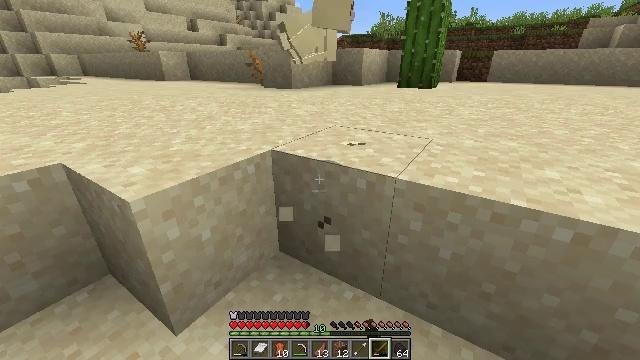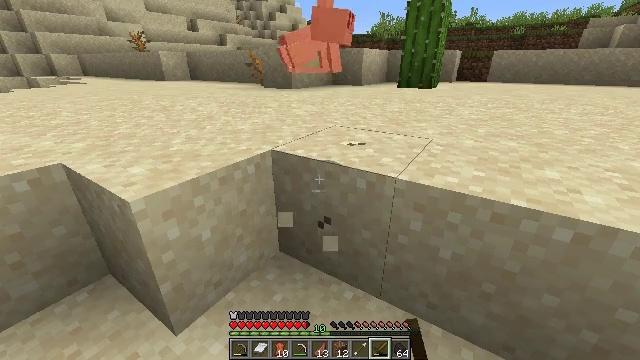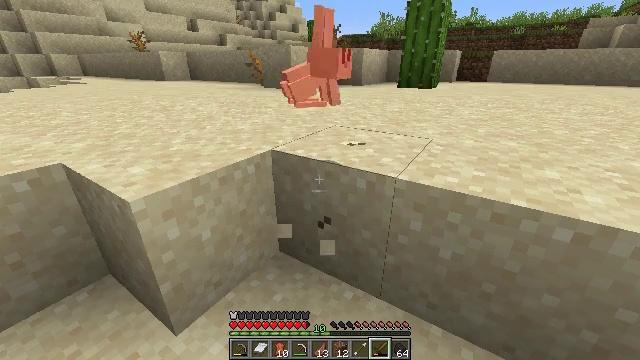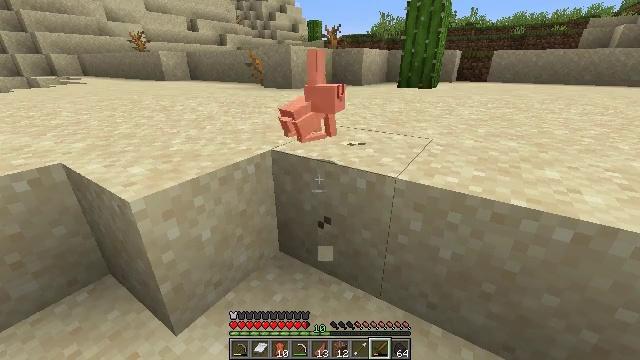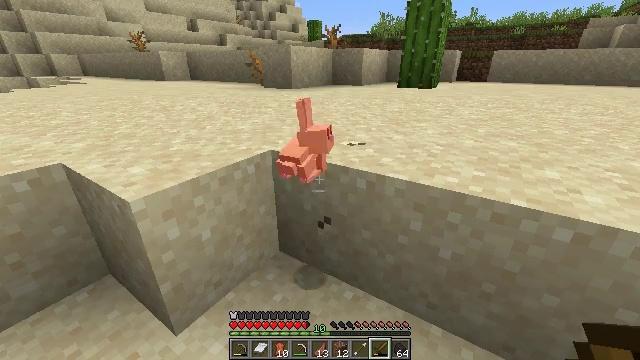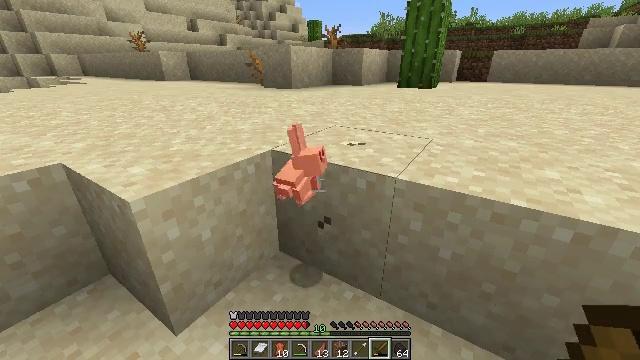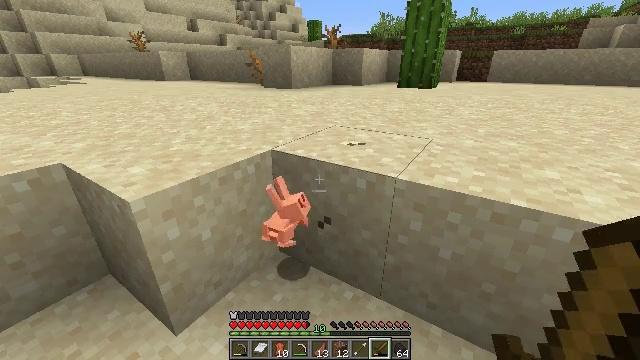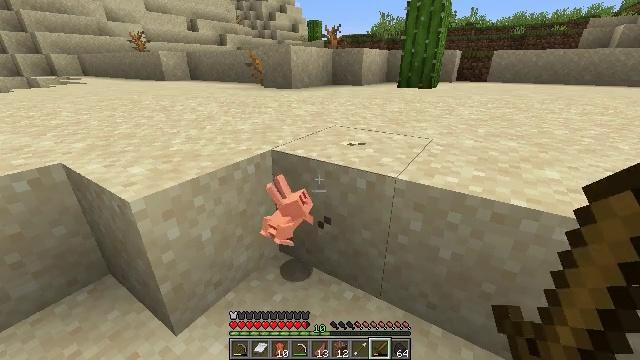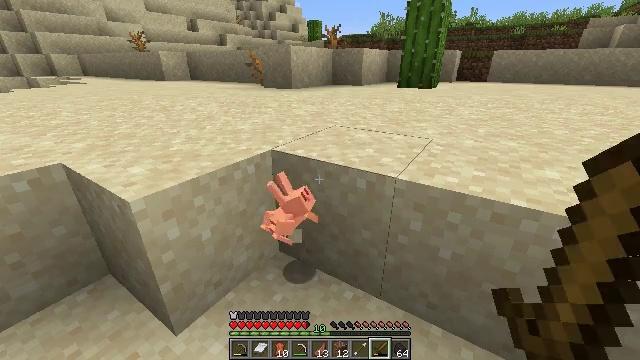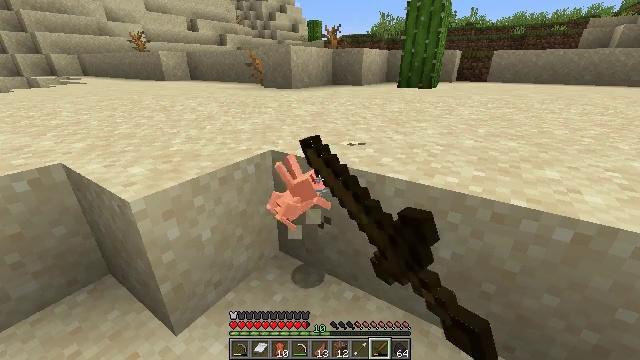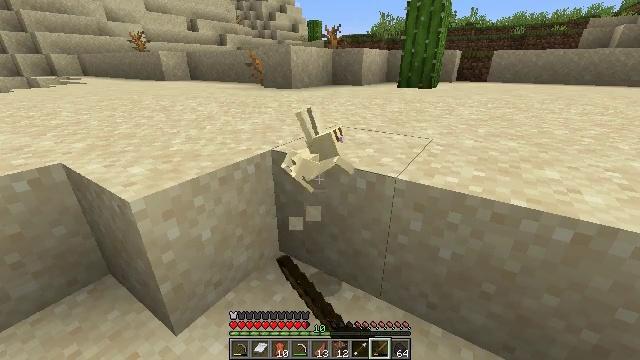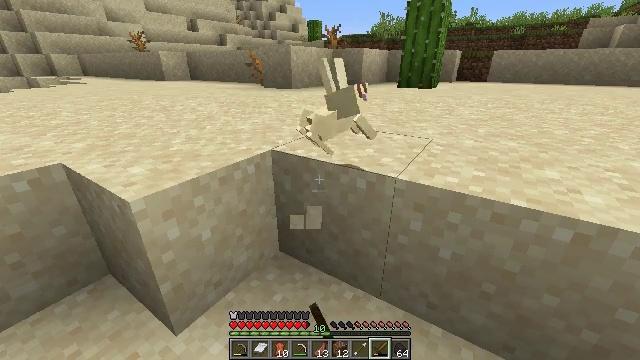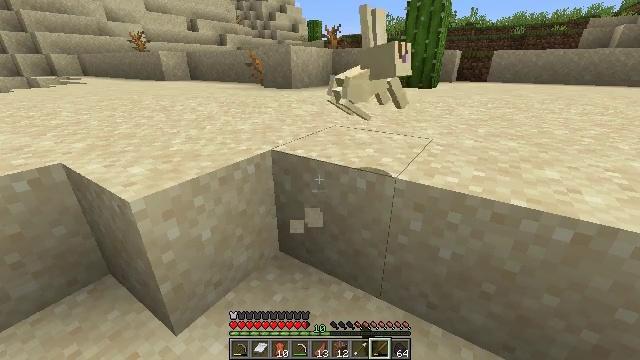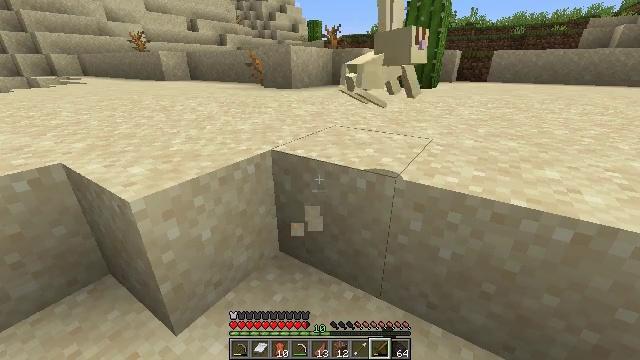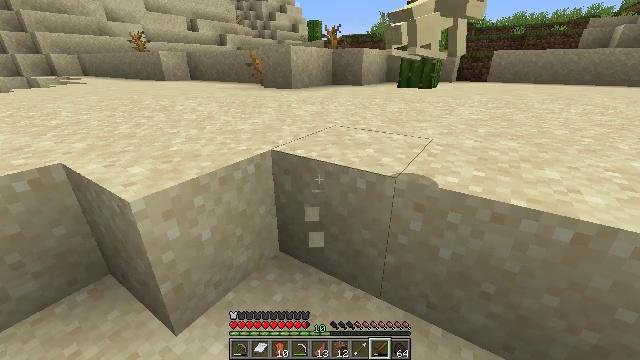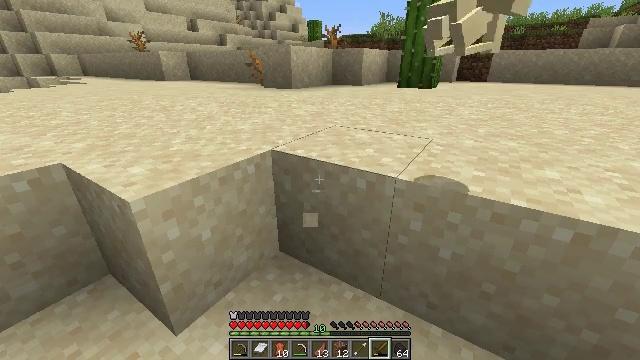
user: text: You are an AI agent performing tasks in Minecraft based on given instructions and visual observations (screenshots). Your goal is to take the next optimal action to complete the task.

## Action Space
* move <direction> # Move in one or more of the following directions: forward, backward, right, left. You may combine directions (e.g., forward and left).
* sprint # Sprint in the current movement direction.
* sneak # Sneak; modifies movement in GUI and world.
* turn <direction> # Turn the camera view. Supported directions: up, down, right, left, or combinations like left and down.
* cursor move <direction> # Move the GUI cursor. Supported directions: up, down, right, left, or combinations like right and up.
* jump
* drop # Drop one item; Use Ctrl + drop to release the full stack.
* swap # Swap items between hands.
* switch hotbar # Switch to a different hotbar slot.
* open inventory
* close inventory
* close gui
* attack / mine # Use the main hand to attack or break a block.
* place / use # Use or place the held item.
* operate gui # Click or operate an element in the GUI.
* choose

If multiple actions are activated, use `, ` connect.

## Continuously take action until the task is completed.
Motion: motion action
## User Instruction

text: Collect the cactus block.
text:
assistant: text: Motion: no_op
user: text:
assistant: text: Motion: no_op
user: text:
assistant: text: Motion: no_op
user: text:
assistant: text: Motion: no_op
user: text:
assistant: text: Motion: no_op
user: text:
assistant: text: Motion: no_op
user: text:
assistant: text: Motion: no_op
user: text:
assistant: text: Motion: attack / mine
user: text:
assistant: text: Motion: attack / mine
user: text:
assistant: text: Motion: attack / mine
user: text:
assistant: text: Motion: attack / mine
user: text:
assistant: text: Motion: no_op
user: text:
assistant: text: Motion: no_op
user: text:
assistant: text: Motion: no_op
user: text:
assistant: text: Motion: no_op
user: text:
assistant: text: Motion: no_op
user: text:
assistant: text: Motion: no_op
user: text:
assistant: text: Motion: no_op
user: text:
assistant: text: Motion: no_op
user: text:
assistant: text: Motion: turn right and up
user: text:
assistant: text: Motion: turn right
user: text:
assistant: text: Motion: turn right and up
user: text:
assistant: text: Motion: turn right
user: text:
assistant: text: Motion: attack / mine
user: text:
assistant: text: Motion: attack / mine
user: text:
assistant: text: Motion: attack / mine
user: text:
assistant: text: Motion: attack / mine
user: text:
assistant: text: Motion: turn up, attack / mine
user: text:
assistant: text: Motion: turn left and up
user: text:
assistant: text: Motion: move forward, turn left and up